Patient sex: M
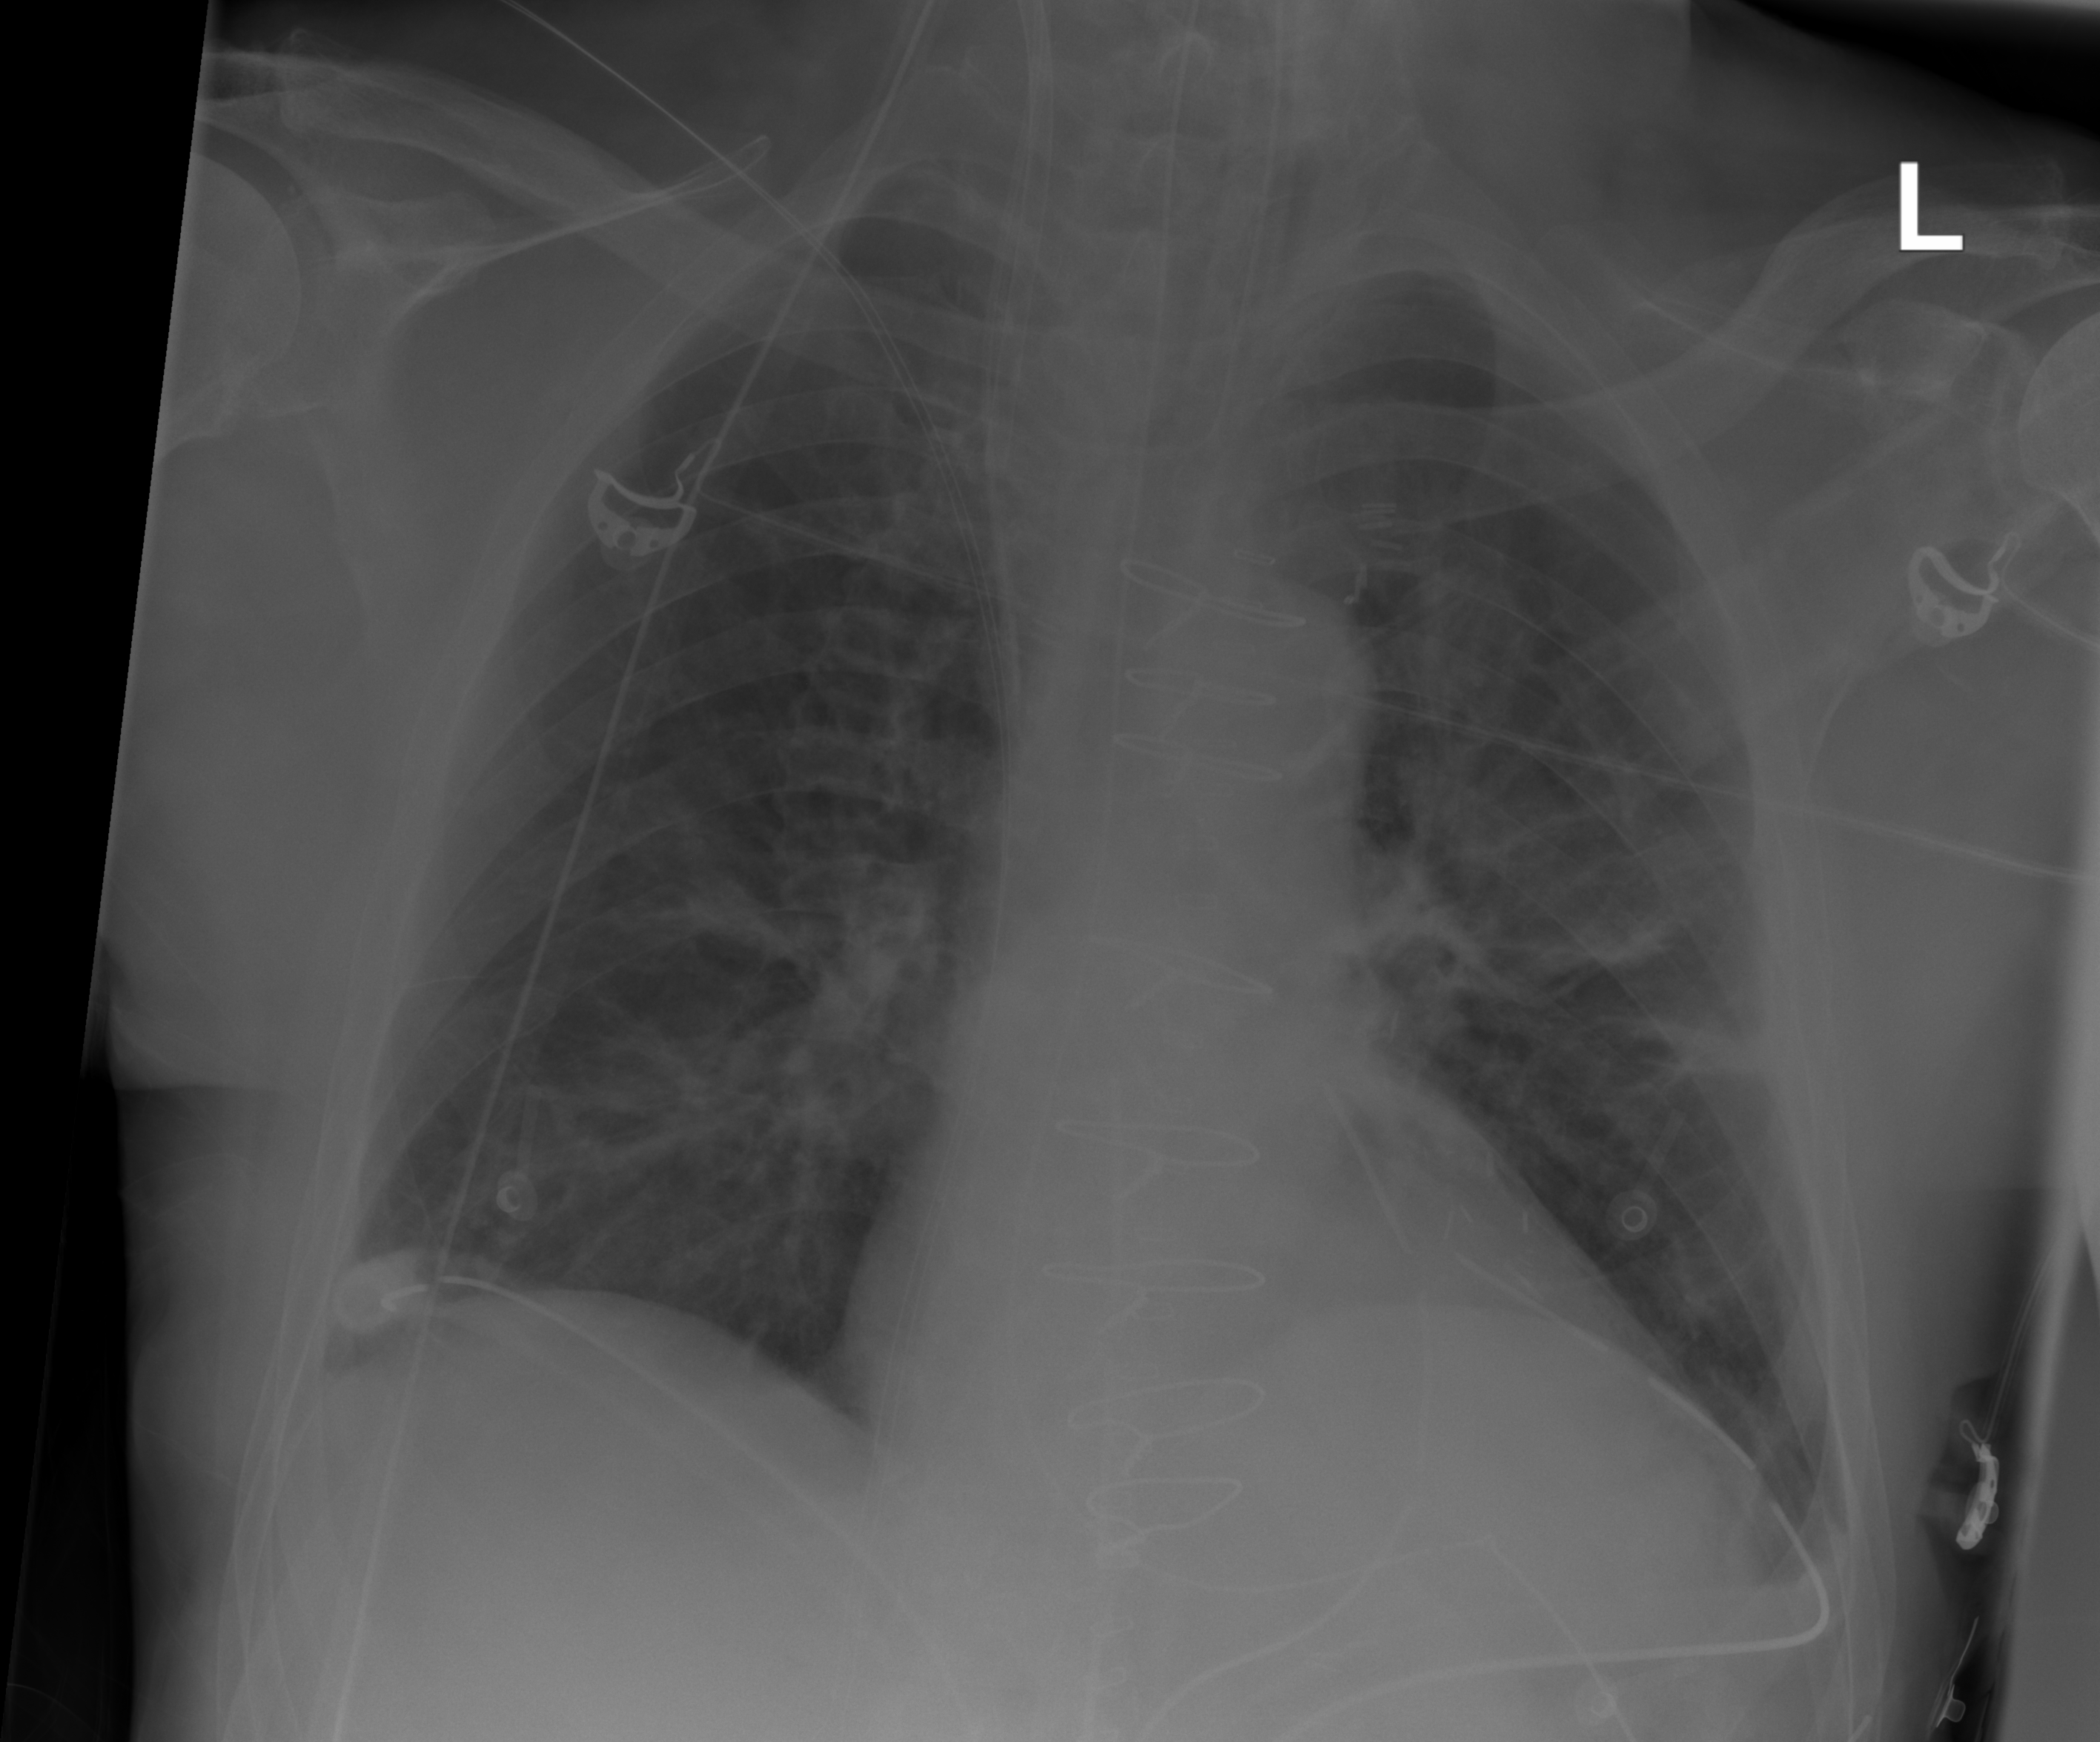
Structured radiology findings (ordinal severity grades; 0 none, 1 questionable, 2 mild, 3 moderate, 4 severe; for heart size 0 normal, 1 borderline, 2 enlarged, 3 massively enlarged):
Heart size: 0
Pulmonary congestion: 2
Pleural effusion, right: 0
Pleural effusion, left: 0
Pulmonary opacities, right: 0
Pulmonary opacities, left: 0
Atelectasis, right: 0
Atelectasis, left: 2